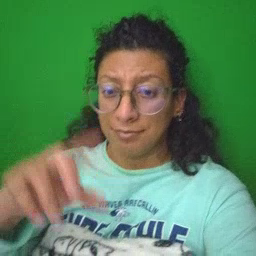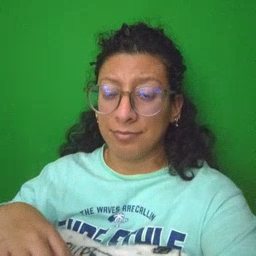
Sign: where